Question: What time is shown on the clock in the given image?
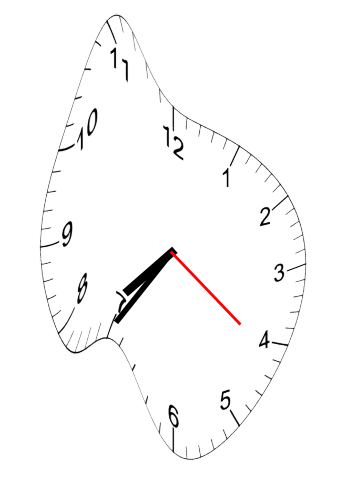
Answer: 07:35:21